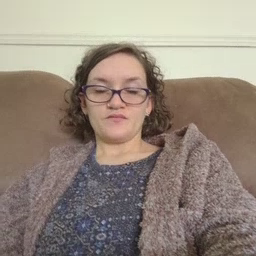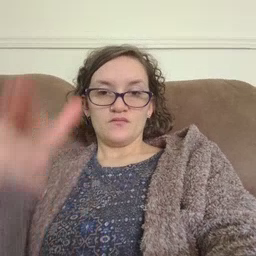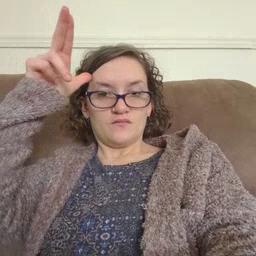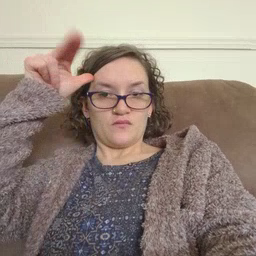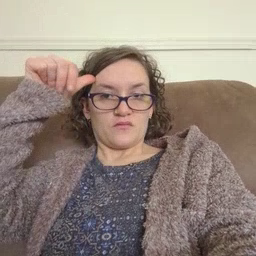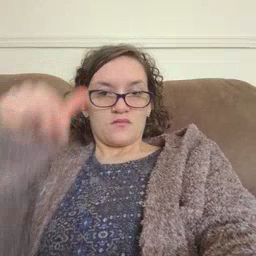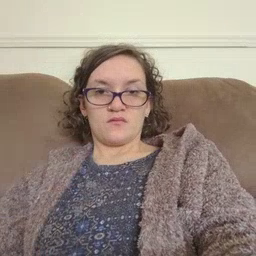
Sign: horse